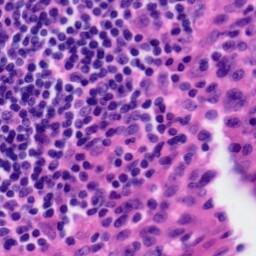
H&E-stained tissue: Tonsil